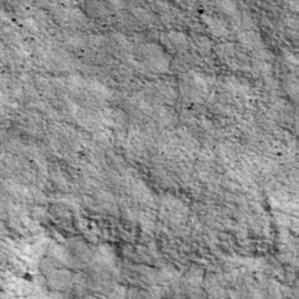
Label: non_frost